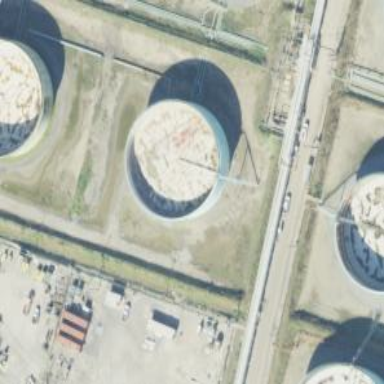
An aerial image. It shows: Storage tank created as man-made structure.